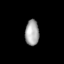
Tissue: lung
Cell type: Epithelial cells
Senescence score: 0.2355
Nuclear area (px): 347
Mean DAPI intensity: 165.663